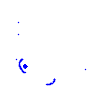
Particle: kaon